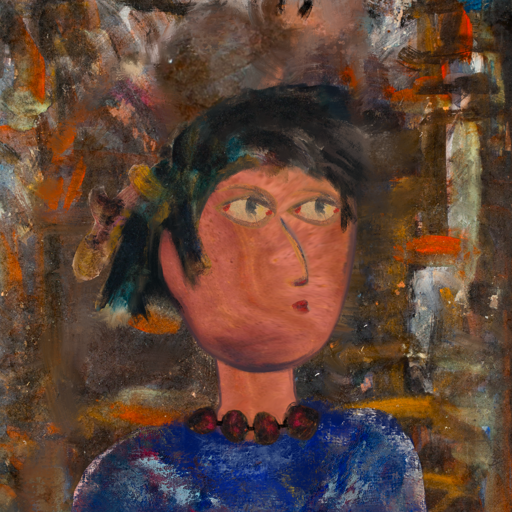
Background: GypsyQueen, Head And Neck Side: Mother_And_Son_Mother, Face Side: GypsyMother, Bust: Irani, Hair Side: Pipe, Head Accessory: Blank, Second Necklace: Blank, Necklace: Mosgoul, Baby: Blank